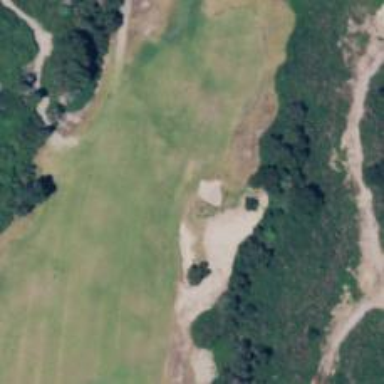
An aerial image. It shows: View of golf hole.